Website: macys
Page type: billing-address
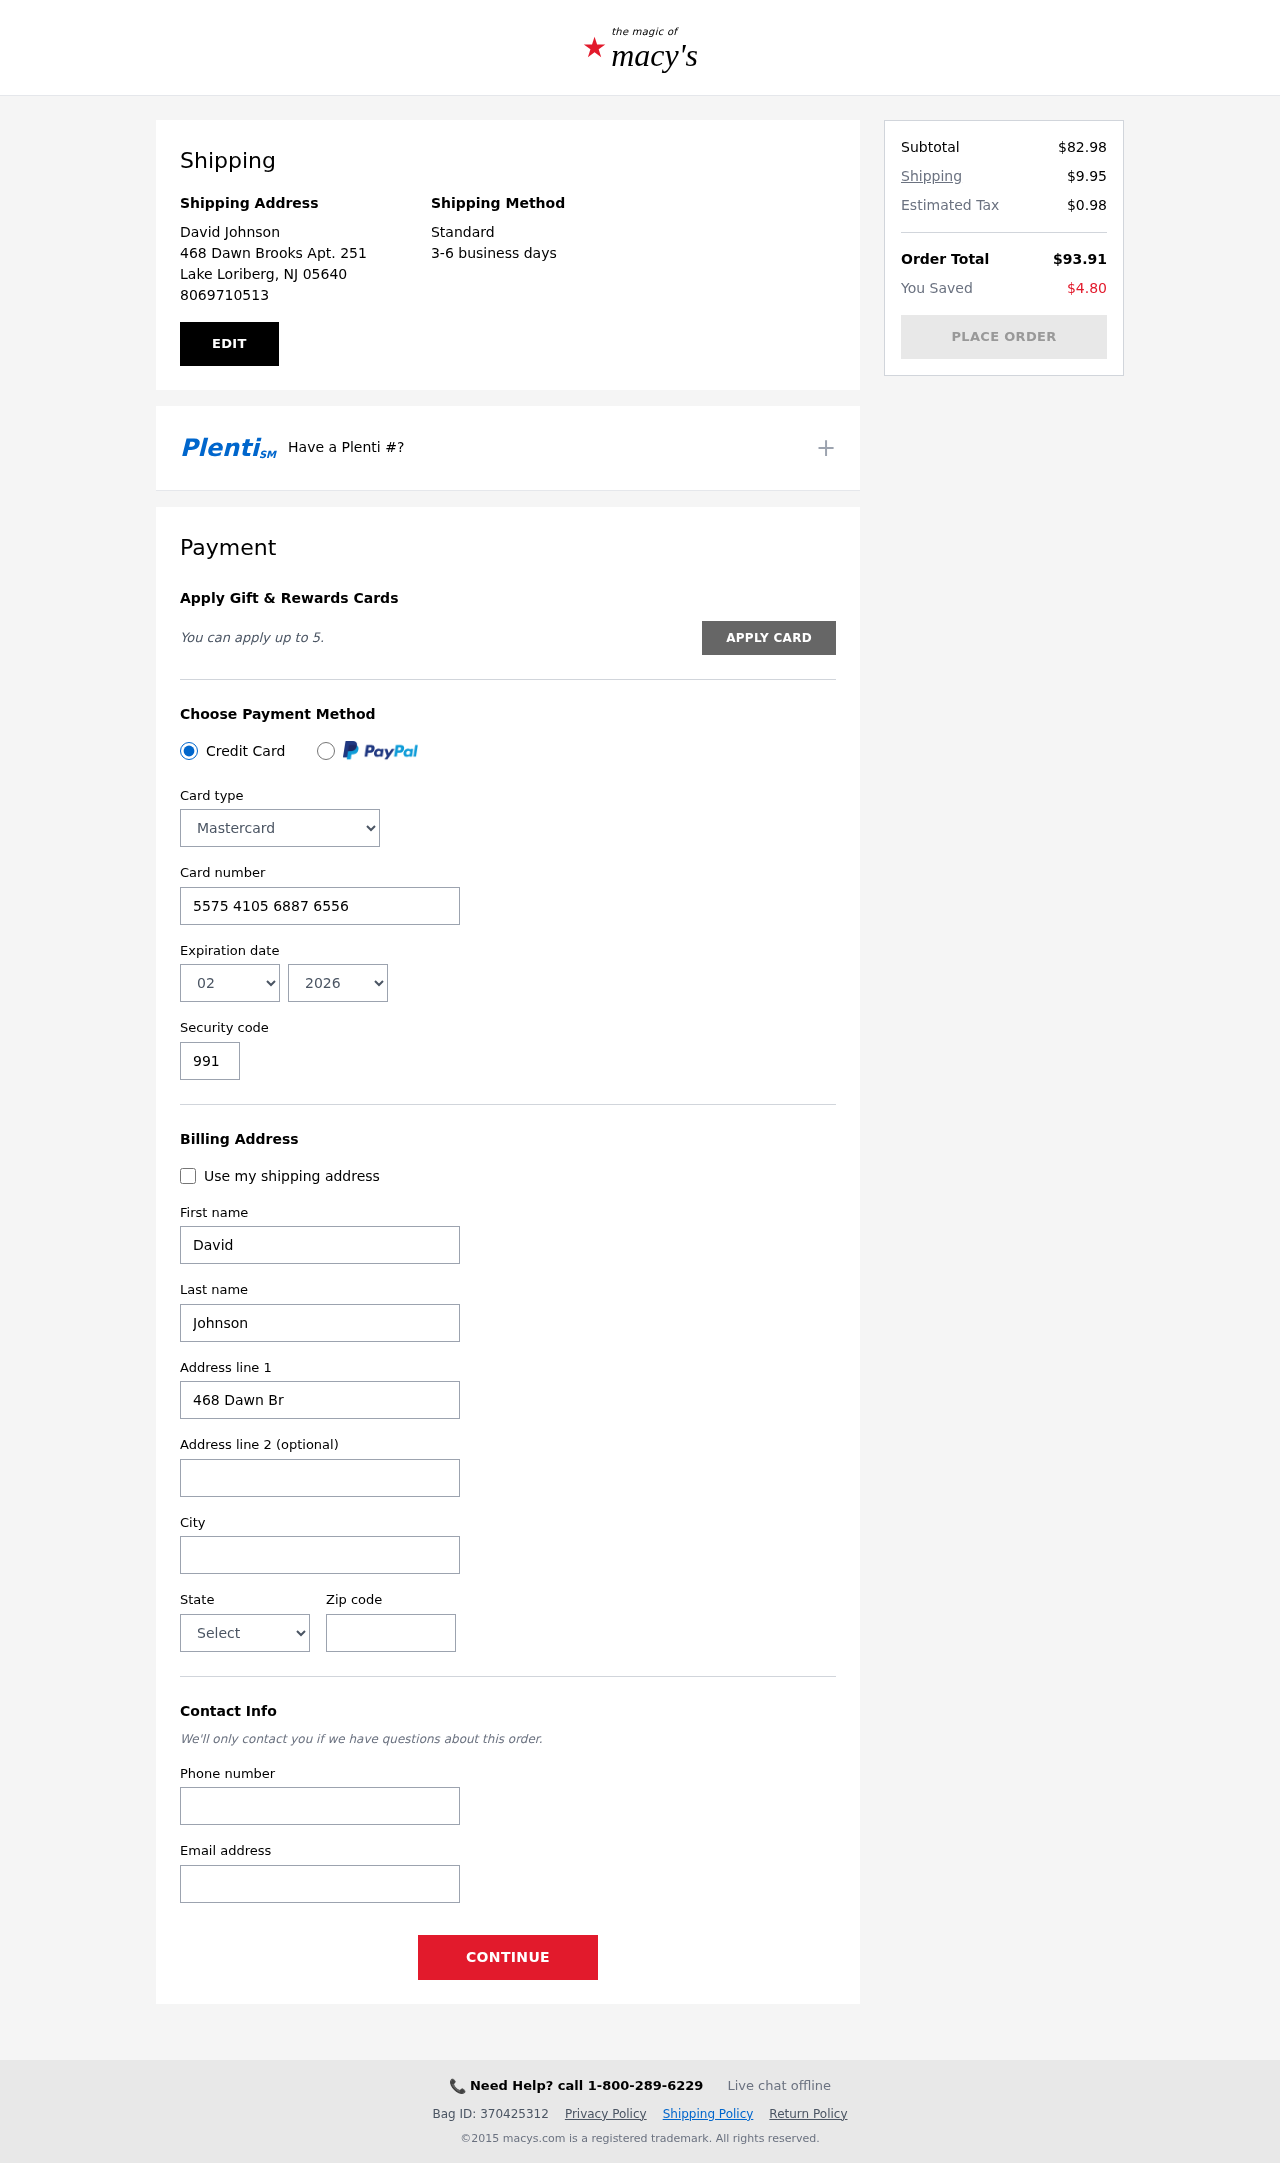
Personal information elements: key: PII_CARD_CVV
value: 991
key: PII_CARD_EXPIRY_MONTH
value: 02
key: PII_CARD_EXPIRY_YEAR
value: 26
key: PII_CARD_NUMBER
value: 5575 4105 6887 6556
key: PII_CARD_TYPE
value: Mastercard
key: PII_CITY
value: Lake Loriberg
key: PII_CITY_STATE_ZIP
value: Lake Loriberg, NJ 05640
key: PII_EMAIL
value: david.johnson@gmail.com
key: PII_FIRSTNAME
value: David
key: PII_FULLNAME
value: David Johnson
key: PII_LASTNAME
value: Johnson
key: PII_PHONE
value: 8069710513
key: PII_POSTCODE
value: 05640
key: PII_STATE
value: New Jersey
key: PII_STREET
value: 468 Dawn Brooks Apt. 251
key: PII_STREET2
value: Apt. 614
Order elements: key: ORDER_SUBTOTAL
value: $82.98
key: ORDER_SHIPPING_COST
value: $9.95
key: ORDER_TAX
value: $0.98
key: ORDER_TOTAL
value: $93.91
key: ORDER_SAVINGS
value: $4.80